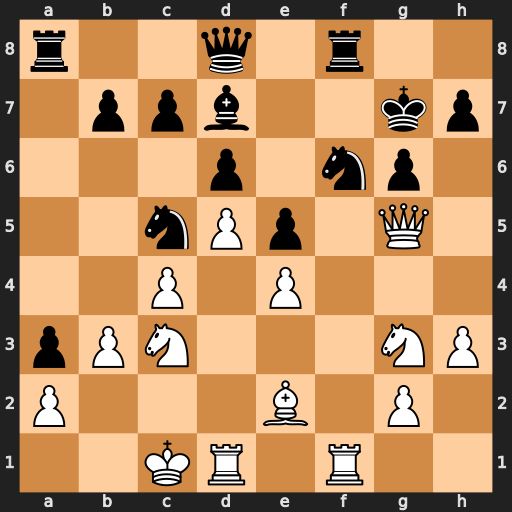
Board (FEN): r2q1r2/1ppb2kp/3p1np1/2nPp1Q1/2P1P3/pPN3NP/P3B1P1/2KR1R2
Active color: w
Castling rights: -
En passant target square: -
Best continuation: Rxf6 Rxf6 Nh5+ Kf7 Nxf6 Qxf6 Rf1